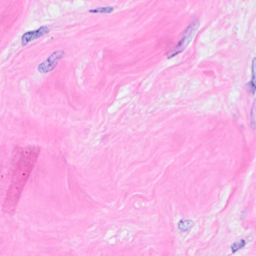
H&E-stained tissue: Breast